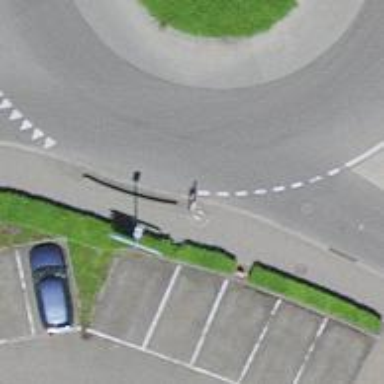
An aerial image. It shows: Secondary road leading to roundabout.